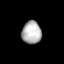
Tissue: prostate
Cell type: T cells
Senescence score: 0.2705
Nuclear area (px): 434
Mean DAPI intensity: 178.069